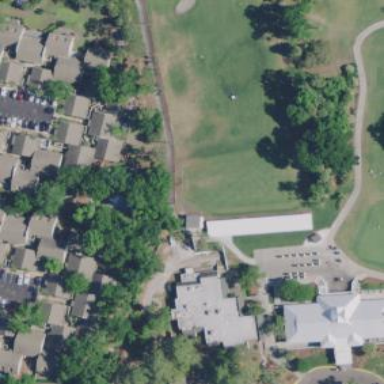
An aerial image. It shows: Grass area designated as golf tee.